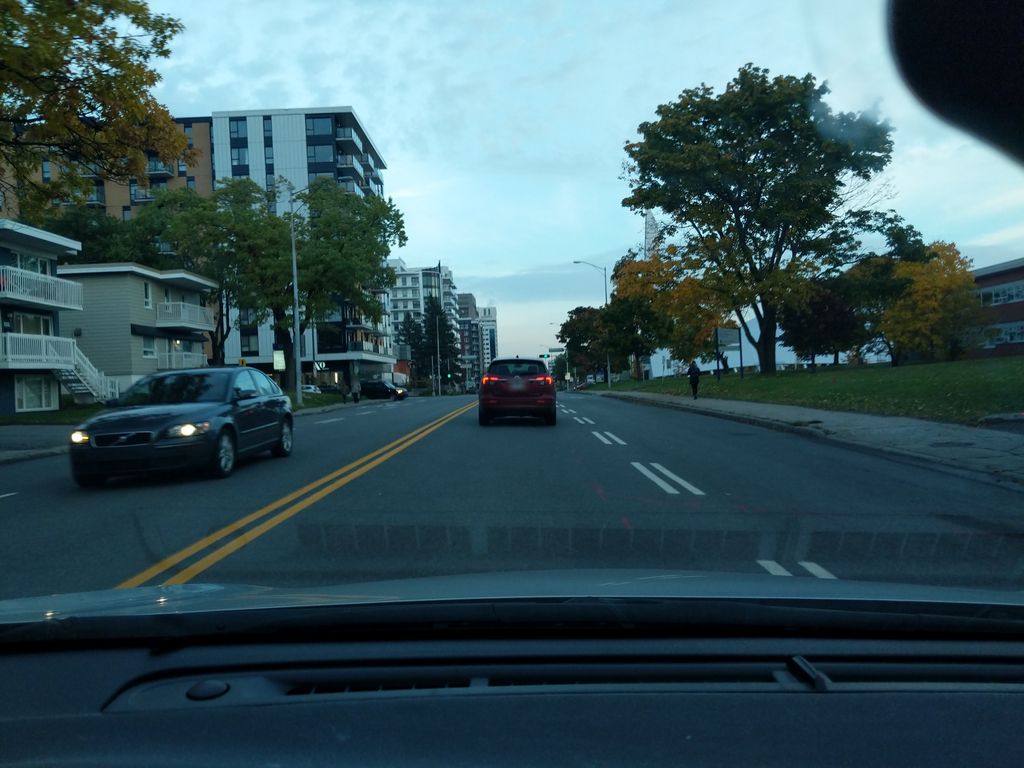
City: quebec_city